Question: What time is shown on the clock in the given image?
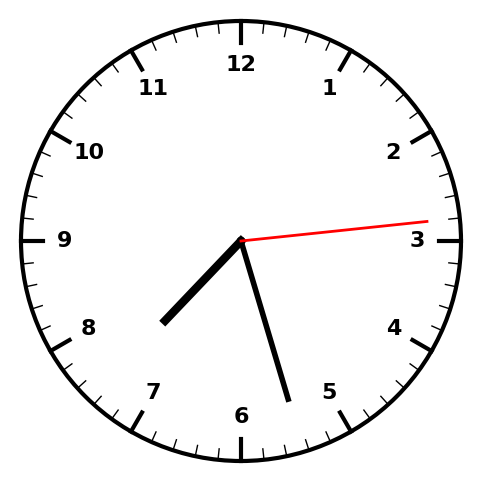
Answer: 07:27:14